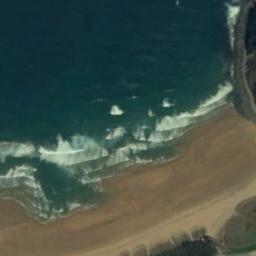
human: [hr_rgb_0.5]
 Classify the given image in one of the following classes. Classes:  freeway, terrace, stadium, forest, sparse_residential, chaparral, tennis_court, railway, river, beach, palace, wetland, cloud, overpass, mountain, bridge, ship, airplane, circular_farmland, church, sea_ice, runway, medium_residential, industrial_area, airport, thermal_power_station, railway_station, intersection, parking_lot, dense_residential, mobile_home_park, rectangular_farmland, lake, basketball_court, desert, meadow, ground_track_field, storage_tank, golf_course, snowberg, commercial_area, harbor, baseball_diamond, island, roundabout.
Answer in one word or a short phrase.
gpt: beach